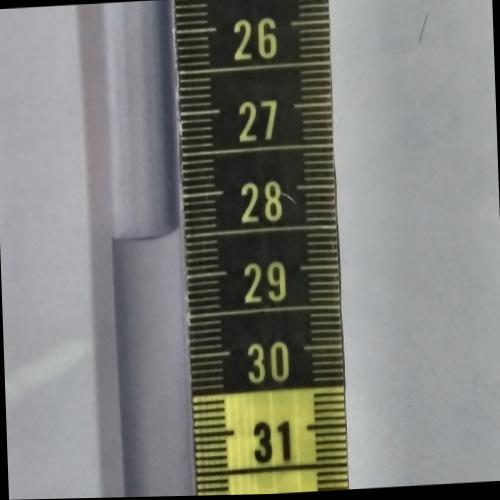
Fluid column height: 28.4 cm